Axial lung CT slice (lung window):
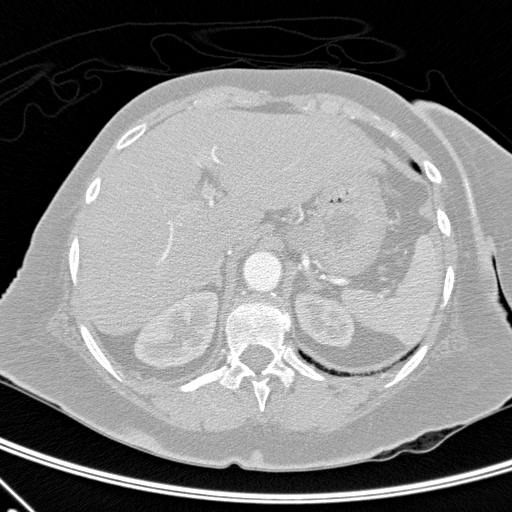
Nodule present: no